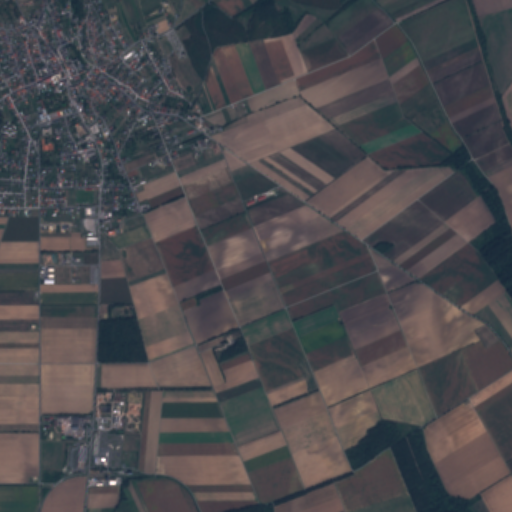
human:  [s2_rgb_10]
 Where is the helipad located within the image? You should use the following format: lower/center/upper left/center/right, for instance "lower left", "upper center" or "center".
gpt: The helipad is located in the lower left of the image.
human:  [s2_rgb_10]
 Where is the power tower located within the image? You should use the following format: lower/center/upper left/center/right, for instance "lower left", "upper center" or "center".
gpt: The power tower is located in the center left of the image.
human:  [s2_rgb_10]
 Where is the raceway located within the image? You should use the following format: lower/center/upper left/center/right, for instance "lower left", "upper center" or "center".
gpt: The raceway is located in the lower left of the image.
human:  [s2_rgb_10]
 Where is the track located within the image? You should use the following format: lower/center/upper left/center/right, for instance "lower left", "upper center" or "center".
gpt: The track is located in the lower left of the image.
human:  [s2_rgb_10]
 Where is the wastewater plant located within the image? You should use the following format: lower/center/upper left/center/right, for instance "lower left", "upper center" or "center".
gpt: The wastewater plant is located in the upper center of the image.
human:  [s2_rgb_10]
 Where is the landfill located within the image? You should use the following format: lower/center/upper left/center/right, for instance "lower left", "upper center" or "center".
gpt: There is no landfill in the image.